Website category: sports
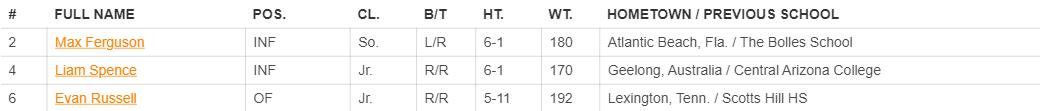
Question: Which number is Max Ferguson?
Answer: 2

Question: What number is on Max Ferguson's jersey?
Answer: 2

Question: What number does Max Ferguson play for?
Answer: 2

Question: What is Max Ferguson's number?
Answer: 2

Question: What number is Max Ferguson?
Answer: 2

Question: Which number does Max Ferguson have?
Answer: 2

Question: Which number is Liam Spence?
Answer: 4

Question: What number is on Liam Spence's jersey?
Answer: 4

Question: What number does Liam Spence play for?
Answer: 4

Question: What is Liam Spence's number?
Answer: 4

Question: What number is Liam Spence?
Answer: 4

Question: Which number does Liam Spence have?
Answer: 4

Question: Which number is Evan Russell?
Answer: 6

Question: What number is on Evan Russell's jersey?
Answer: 6

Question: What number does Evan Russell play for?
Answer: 6

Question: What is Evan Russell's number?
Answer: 6

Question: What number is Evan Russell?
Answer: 6

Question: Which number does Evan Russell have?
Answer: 6

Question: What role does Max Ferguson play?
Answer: INF

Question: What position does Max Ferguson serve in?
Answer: INF

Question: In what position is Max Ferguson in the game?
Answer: INF

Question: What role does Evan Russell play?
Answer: OF

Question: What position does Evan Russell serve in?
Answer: OF

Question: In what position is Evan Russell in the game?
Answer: OF

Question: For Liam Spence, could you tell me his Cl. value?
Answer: Jr.

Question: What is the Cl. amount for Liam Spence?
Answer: Jr.

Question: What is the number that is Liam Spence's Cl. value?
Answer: Jr.

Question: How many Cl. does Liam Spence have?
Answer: Jr.

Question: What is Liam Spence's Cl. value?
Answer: Jr.

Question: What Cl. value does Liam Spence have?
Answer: Jr.

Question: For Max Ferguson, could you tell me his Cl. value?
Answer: So.

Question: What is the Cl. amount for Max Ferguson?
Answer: So.

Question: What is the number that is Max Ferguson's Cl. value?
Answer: So.

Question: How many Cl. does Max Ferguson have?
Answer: So.

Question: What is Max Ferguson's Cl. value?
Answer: So.

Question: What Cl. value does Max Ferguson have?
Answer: So.

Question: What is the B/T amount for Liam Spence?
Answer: R/R

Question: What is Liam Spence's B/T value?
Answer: R/R

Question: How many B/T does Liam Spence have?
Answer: R/R

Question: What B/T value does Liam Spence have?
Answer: R/R

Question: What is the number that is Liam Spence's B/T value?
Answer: R/R

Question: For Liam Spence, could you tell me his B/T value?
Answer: R/R

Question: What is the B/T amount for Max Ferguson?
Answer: L/R

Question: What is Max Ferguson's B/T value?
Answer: L/R

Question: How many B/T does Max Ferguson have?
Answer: L/R

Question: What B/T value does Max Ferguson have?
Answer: L/R

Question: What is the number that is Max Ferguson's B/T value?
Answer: L/R

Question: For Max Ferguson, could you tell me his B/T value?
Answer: L/R

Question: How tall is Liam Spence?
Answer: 6-1

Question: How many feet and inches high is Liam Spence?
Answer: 6-1

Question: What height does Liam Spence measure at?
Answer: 6-1

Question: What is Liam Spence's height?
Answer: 6-1

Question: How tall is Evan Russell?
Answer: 5-11

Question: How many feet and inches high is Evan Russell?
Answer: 5-11

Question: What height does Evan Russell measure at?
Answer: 5-11

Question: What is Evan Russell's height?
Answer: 5-11

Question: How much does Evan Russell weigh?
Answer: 192

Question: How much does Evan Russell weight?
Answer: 192

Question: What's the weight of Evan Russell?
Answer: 192

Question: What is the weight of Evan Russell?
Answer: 192

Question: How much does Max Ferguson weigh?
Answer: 180

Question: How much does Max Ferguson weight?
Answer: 180

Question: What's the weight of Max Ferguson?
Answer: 180

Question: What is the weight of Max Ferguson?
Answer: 180